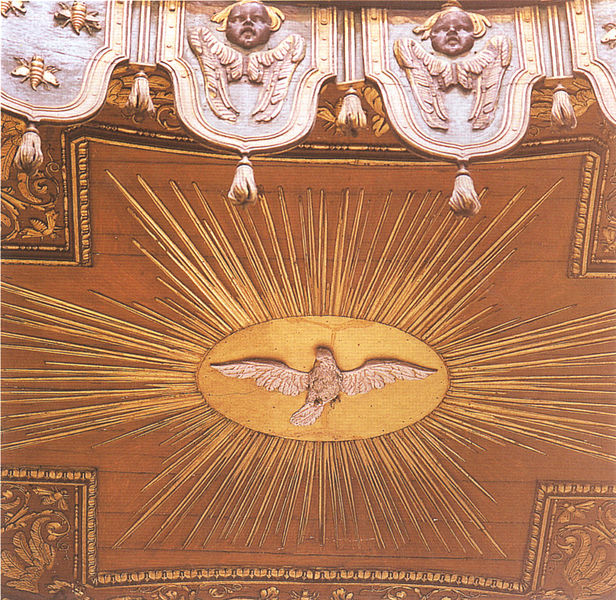
Titel: Baldachin
Künstler: Giovanni Lorenzo Bernini
Standort: Rom, S. Pietro (EU - I - Latium)
Schlagwörter: flügel, kopf, holz, köpfe, rot, ornament, rahmen, silber, taube, kirche, gold, decke, oval, engel, putte, putto, bienen, gewölbe, strahlen, schnitzerei, troddel, baldachin, insekt, putten, quasten, kreuzform, heiliger geist, strahlenkranz, kirchendecke, staube